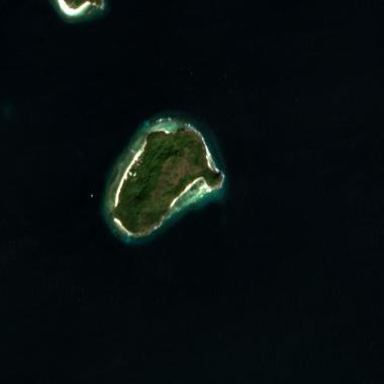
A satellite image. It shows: Island with natural coastline.